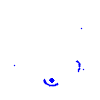
Particle: electron